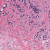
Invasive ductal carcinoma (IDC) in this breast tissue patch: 1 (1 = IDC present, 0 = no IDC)